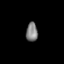
Tissue: skin
Cell type: Epithelial cells
Senescence score: 0.2393
Nuclear area (px): 219
Mean DAPI intensity: 126.155